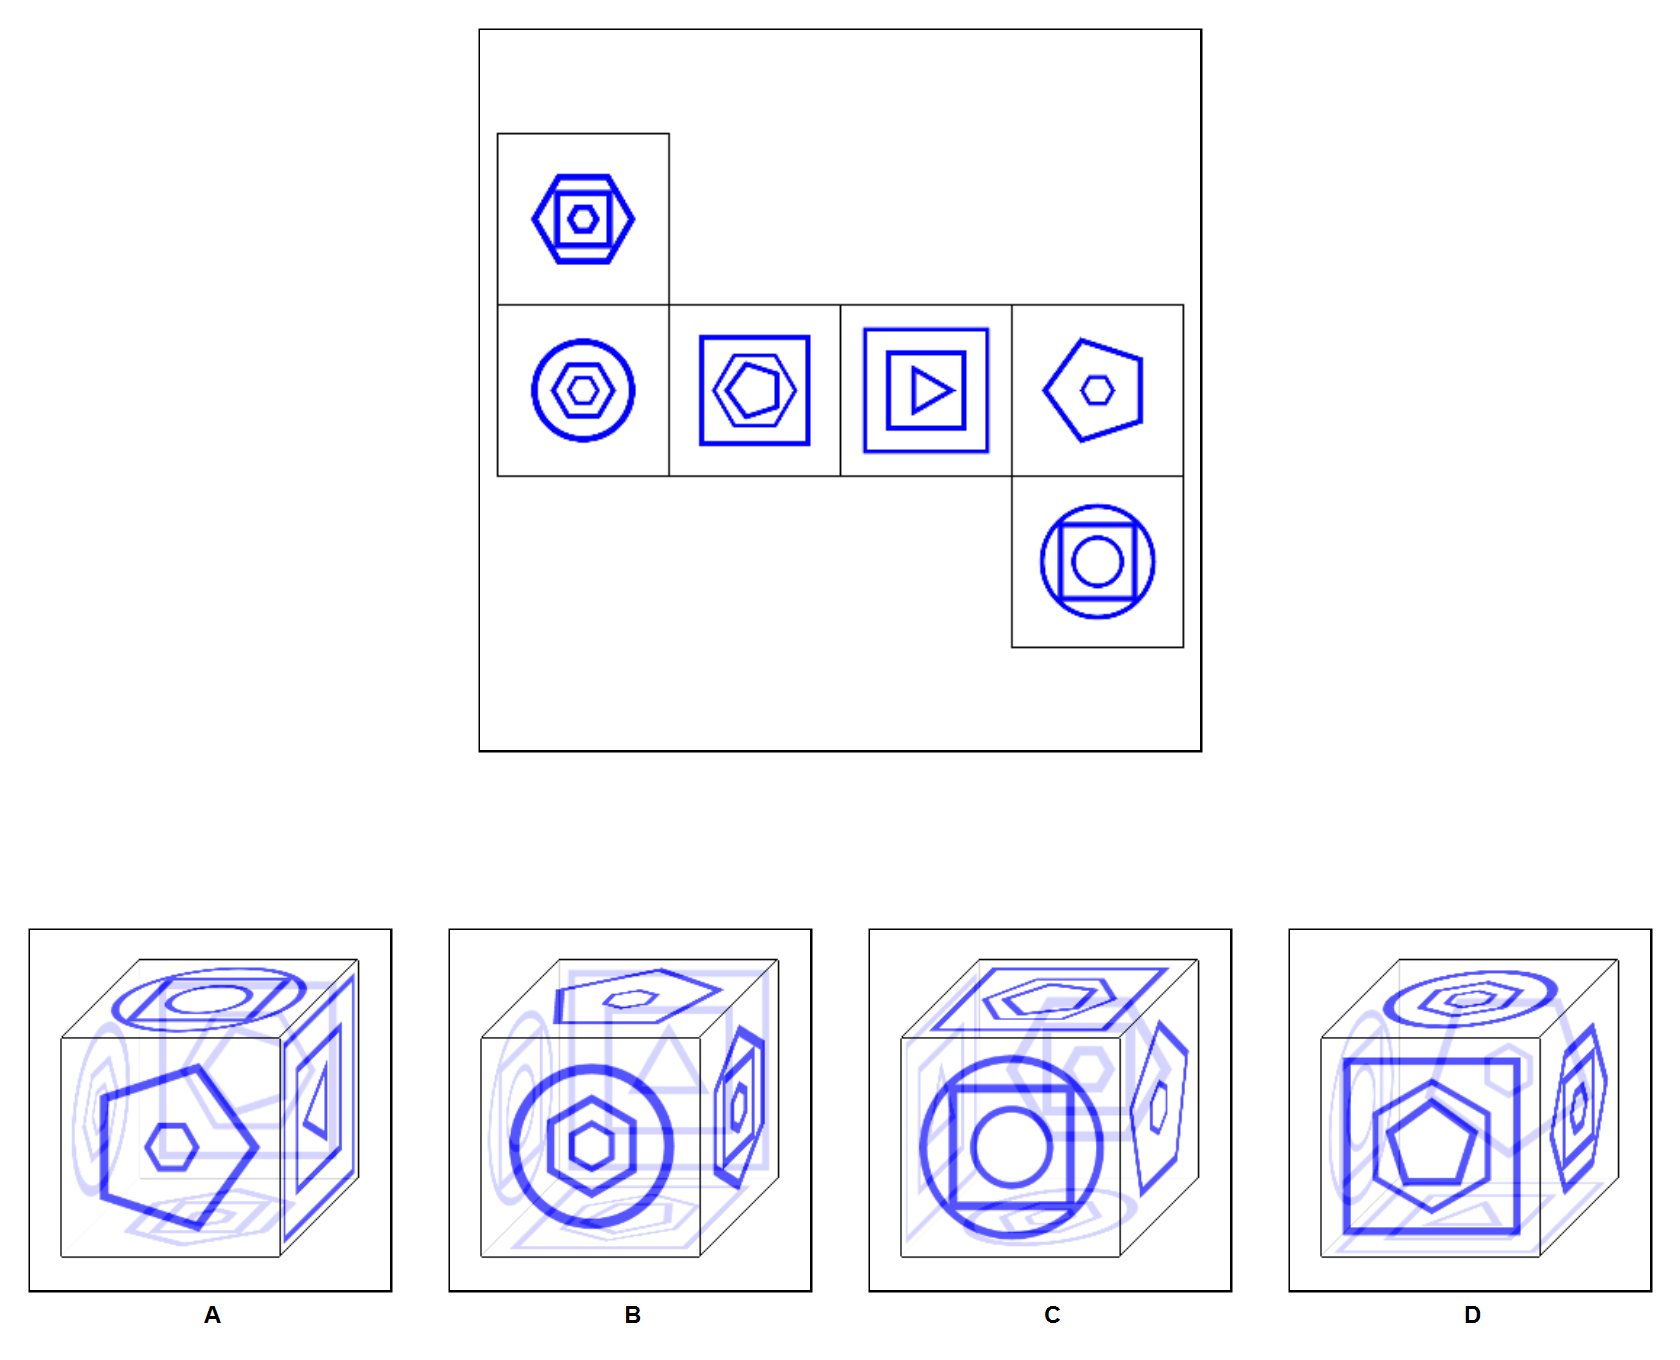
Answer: C